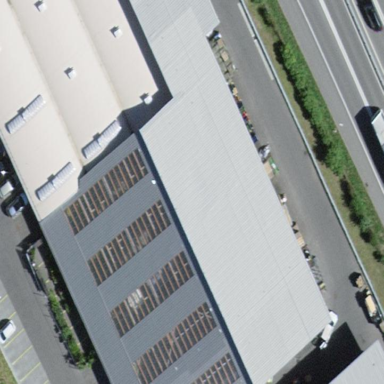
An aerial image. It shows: Hardware shop located within building.